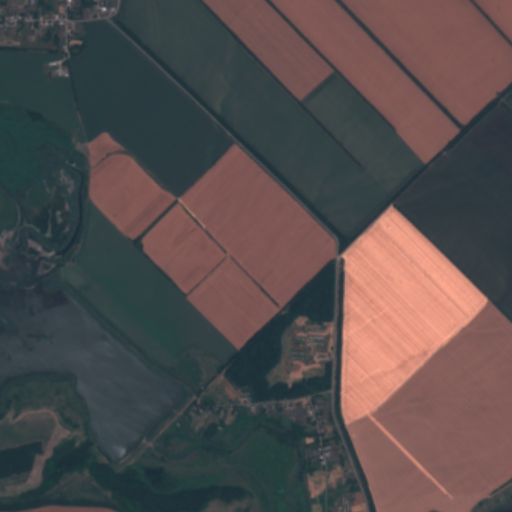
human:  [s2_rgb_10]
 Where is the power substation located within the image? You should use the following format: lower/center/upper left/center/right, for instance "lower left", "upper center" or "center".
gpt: The power substation is located in the upper left of the image.
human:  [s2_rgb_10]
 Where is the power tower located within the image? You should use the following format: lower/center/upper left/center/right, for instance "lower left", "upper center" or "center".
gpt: The power tower is located in the upper left of the image.
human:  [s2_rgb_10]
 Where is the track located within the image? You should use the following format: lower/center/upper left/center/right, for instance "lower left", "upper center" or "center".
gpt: There is no track in the image.